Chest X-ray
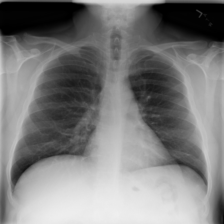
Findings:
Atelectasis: negative
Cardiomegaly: negative
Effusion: negative
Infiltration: negative
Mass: negative
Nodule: negative
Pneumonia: negative
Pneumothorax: negative
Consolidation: negative
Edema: negative
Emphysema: negative
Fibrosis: negative
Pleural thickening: negative
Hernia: negative